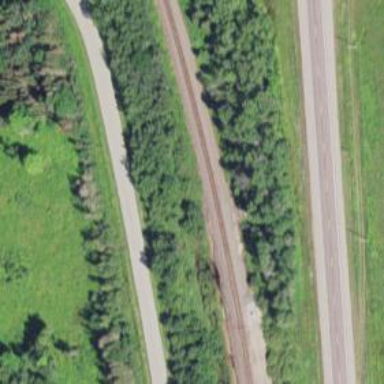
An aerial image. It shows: Railway track.